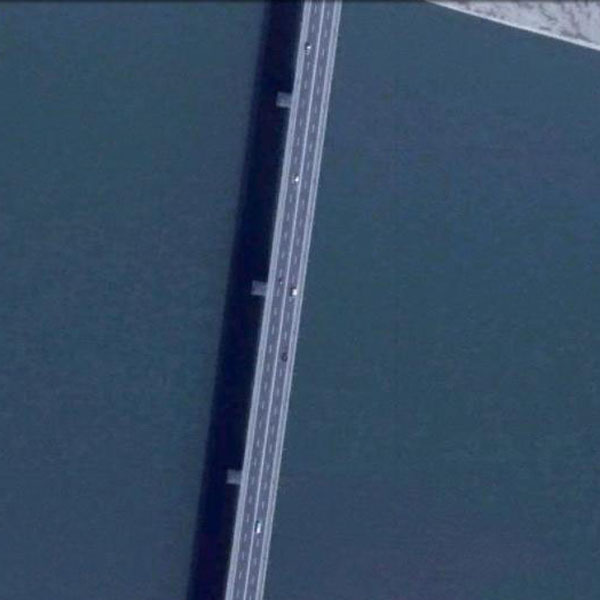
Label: Bridge